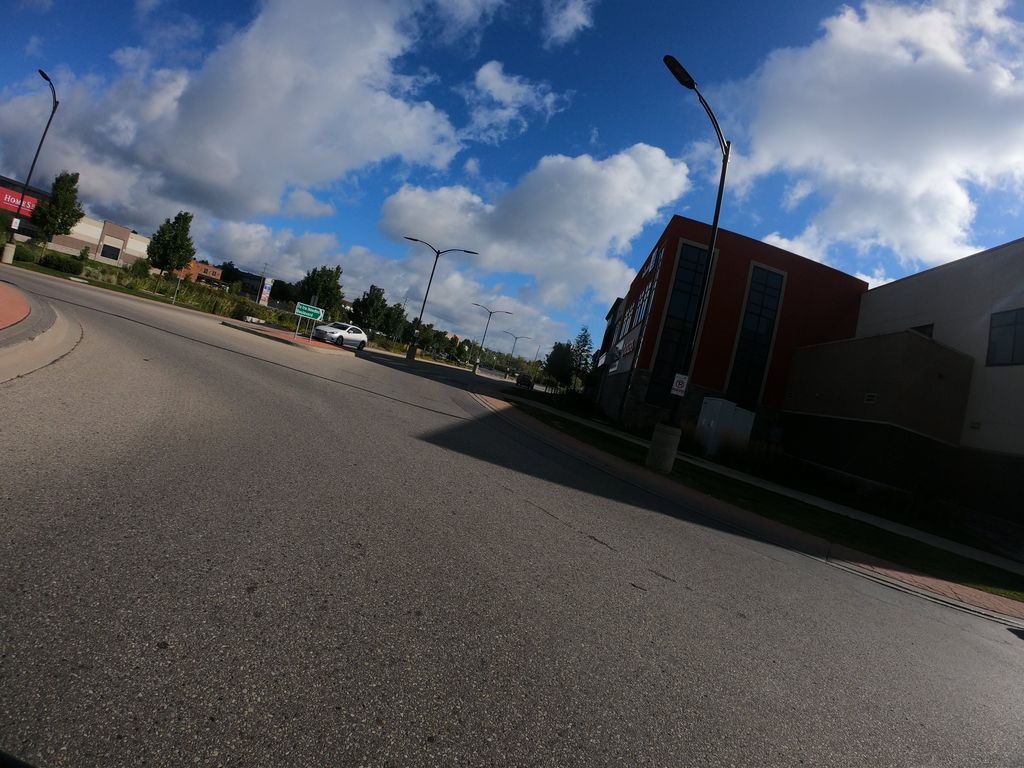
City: kitchener-waterloo